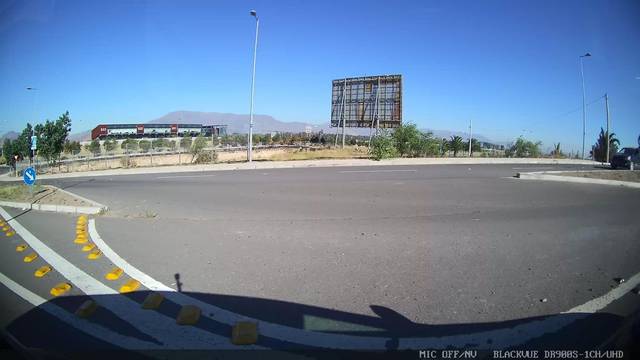
Region: Chile
Coordinates: -33.423, -70.789